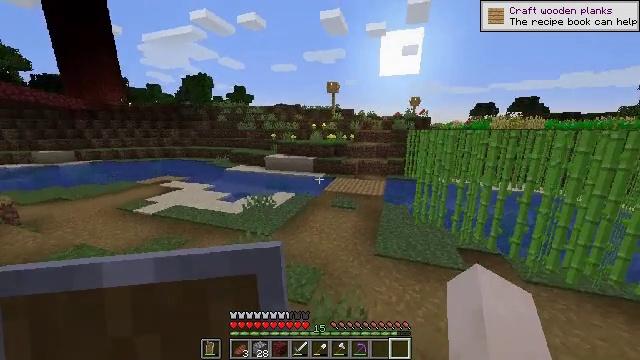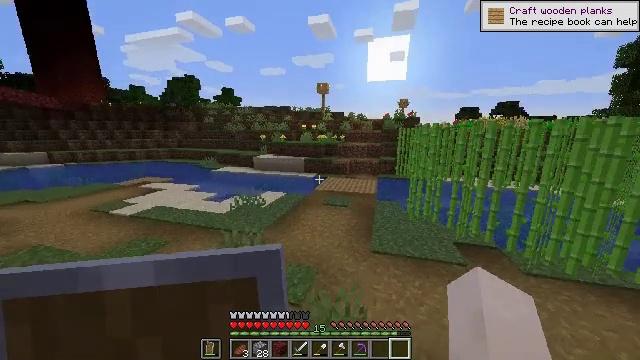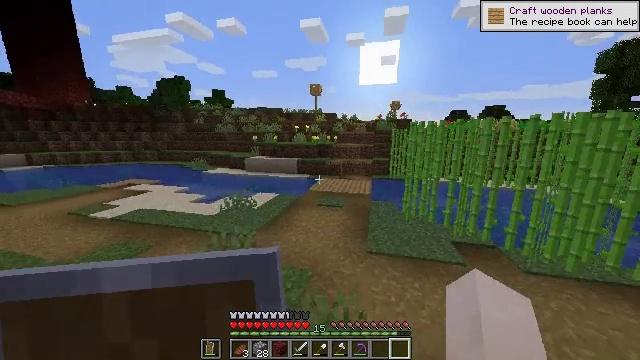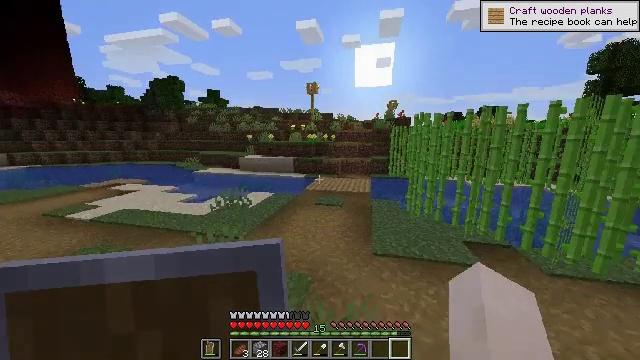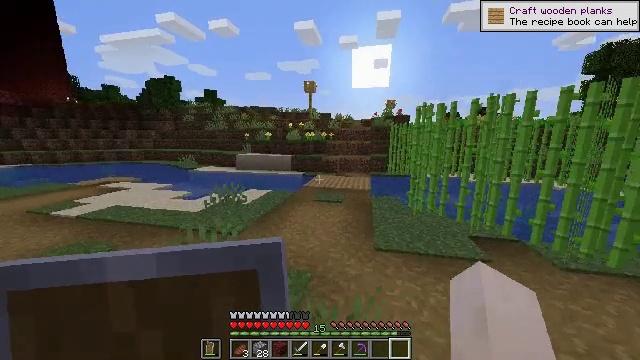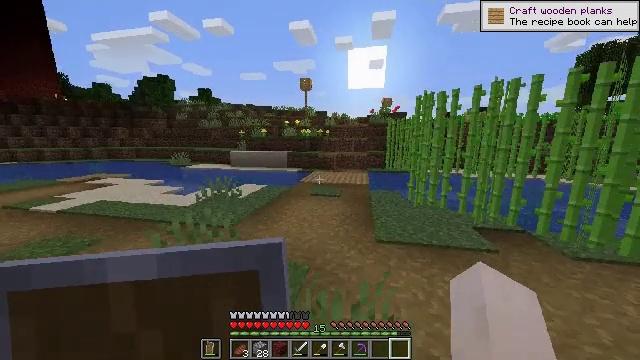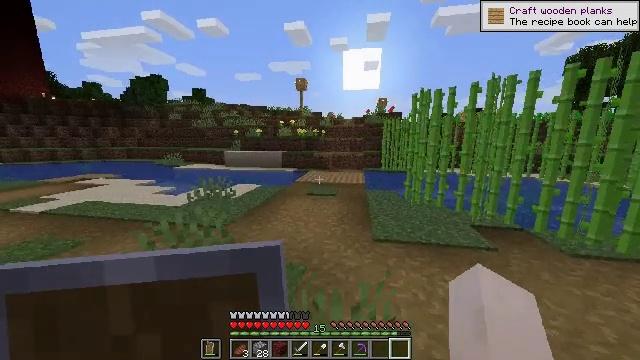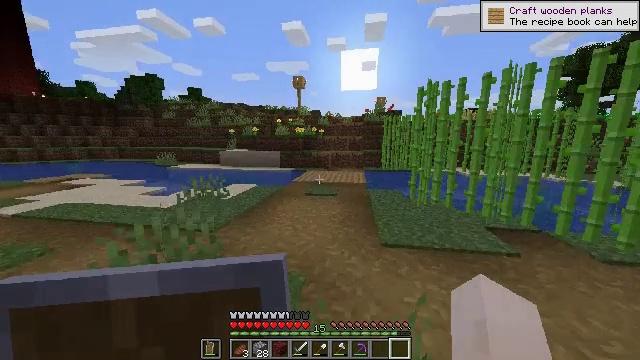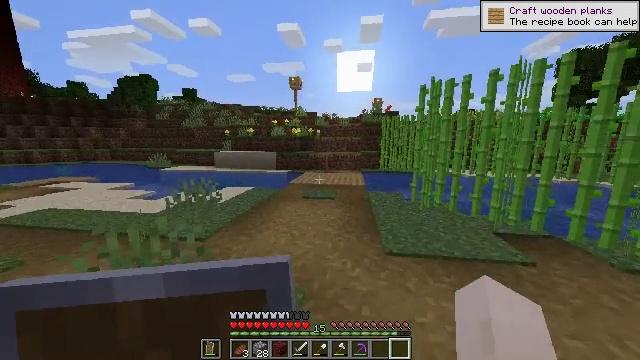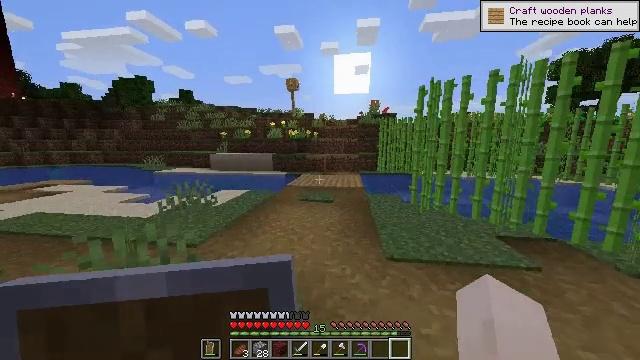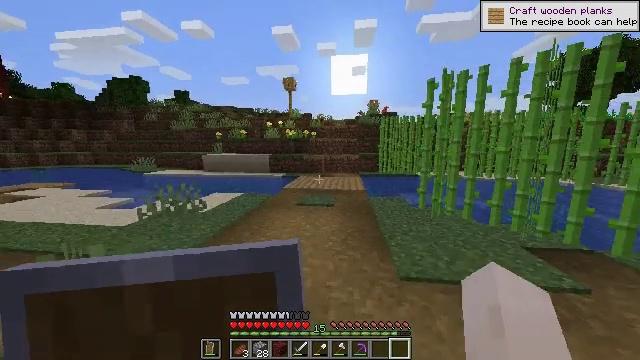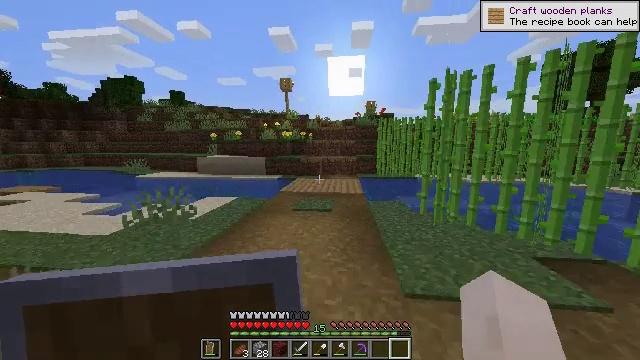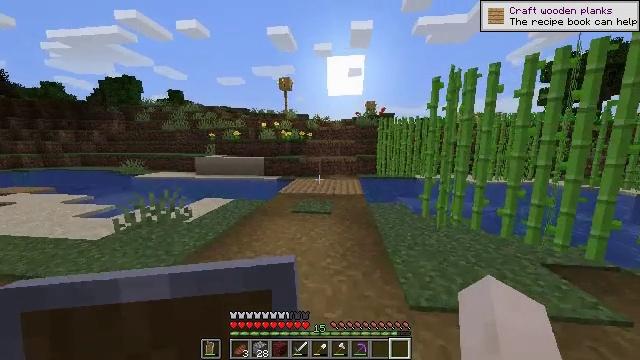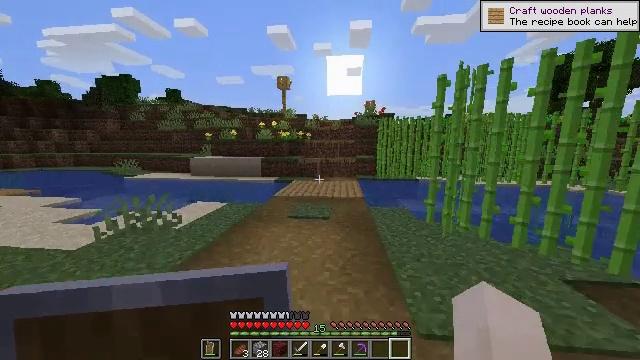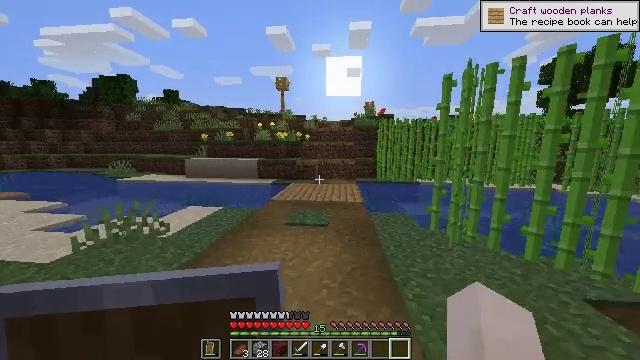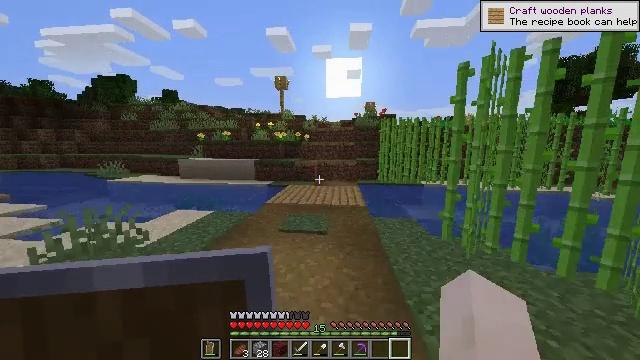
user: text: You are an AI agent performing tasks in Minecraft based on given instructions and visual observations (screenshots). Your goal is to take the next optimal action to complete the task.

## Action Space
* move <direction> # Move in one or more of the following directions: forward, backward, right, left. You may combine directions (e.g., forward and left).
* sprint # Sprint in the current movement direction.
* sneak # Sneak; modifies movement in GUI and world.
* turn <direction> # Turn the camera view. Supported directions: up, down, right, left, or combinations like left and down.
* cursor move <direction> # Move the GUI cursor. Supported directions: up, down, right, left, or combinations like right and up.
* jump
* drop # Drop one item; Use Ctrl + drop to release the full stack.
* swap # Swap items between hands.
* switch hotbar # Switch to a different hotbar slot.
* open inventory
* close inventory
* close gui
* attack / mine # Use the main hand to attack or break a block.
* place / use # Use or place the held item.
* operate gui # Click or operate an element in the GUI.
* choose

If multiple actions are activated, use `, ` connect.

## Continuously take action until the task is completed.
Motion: motion action
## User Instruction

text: Break the mature wheat plants.
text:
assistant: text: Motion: move forward, turn right and up
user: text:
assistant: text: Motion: move forward, turn right
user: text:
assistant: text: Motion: move forward, turn right
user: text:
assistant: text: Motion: move forward
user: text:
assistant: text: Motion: move forward, turn right
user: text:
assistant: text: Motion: move forward, turn right
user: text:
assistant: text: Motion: move forward
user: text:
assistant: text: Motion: move forward
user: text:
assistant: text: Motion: move forward
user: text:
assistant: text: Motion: move forward
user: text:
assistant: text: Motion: move forward
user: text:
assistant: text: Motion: move forward
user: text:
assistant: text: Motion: move forward
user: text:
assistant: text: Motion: move forward
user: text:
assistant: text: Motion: move forward
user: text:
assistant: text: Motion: move forward
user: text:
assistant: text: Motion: move forward
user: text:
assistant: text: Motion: move forward
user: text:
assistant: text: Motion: move forward
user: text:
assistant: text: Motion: move forward, jump
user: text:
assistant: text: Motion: move forward, jump
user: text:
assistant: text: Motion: move forward, jump
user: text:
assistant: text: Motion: move forward, jump
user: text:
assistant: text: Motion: move forward, jump
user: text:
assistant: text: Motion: move forward, jump
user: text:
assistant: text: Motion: move forward, jump
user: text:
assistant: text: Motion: move forward
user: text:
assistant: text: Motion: move forward
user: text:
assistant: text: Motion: move forward
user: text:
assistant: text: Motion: move forward